Question: I'm trying to create a background where the same gradient is repeated from top to bottom, and then from bottom to top, just like this:

I'm using a <URL>.
My code so far is:
'''
@include background(
linear-gradient(top, #f1693c 0,#f1693c 80px,#f37744 81px,#f37744 122px,#f4824a 123px,#f4824a 163px,#f68d50 164px,#f68d50 50%) no-repeat center top,
linear-gradient(top, #f1693c 0,#f1693c 80px,#f37744 81px,#f37744 122px,#f4824a 123px,#f4824a 163px,#f68d50 164px,#f68d50 50%) no-repeat center bottom);
'''
How can I do to include both gradients, one aligned to the top and the other to the bottom?
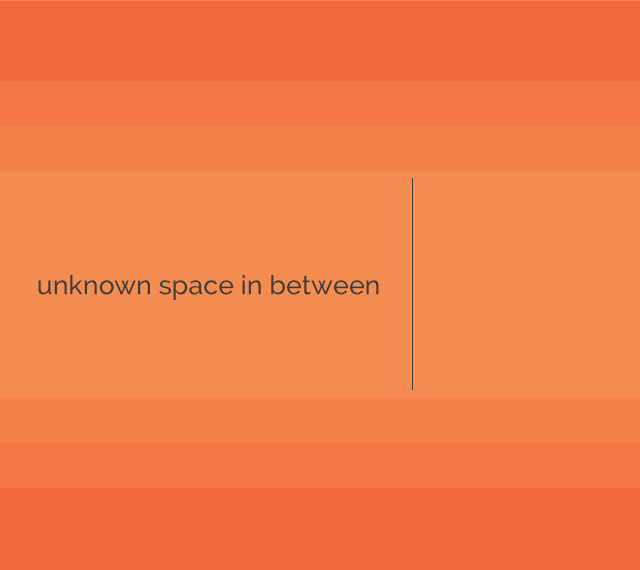
Answer: I don't know Compass, so I can help you with the Compass syntax, but the CSS should be
'''
div {
width: 300px;
height: 300px;
border: solid 1px black;
}
.test {
background: linear-gradient(180deg, #f1693c 0,#f1693c 80px,#f37744 81px,#f37744 122px,#f4824a 123px,#f4824a 163px,#f68d50 164px,#f68d50 50%) top center / 100% 50% no-repeat,
linear-gradient(0deg, #f1693c 0,#f1693c 80px,#f37744 81px,#f37744 122px,#f4824a 123px,#f4824a 163px,#f68d50 164px,#f68d50 50%) center bottom / 100% 50% no-repeat;
}
'''
'''
<div class="test"></div>
'''
You need to add a size of 100% 50%. If you don't do that , every image ocuppies all the space and you only see the top one